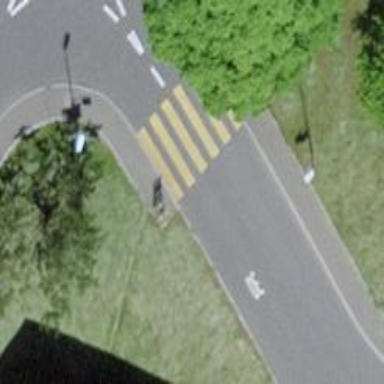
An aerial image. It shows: Uncontrolled zebra crossing on the road.